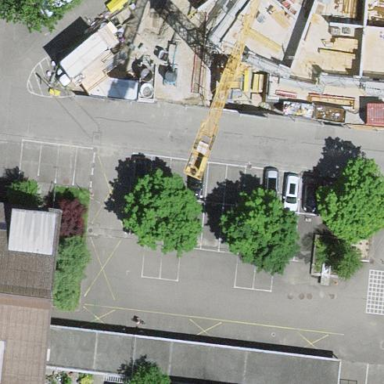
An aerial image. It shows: Parking area.